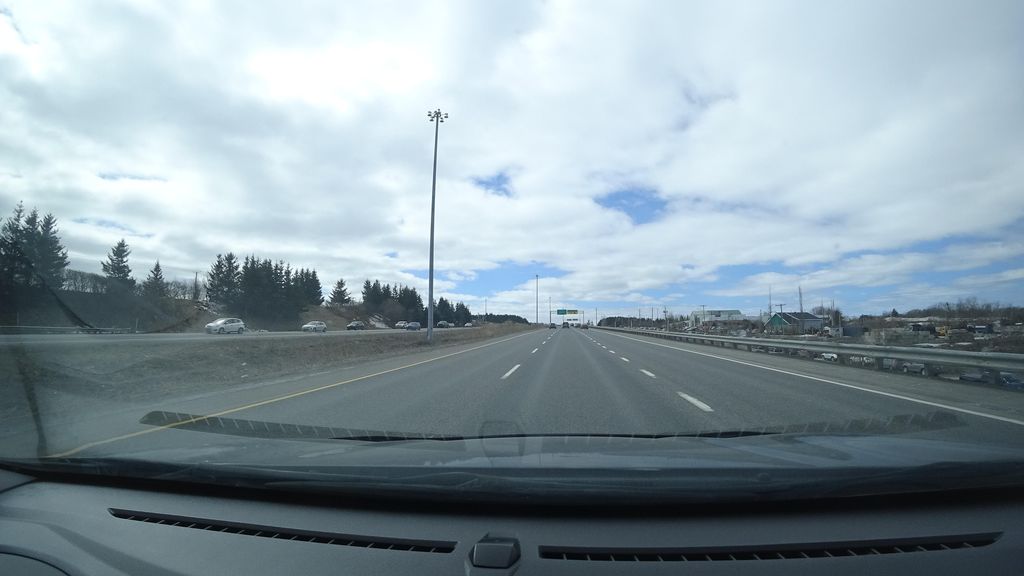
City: quebec_city